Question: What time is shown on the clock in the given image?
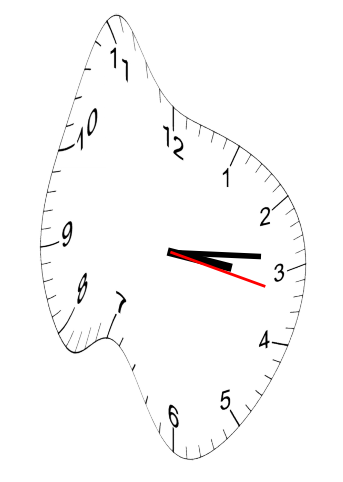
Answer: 03:14:17